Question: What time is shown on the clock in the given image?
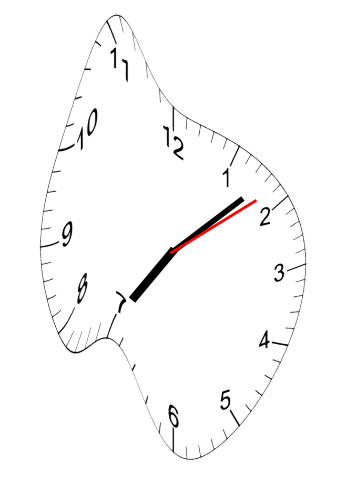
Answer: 07:08:09